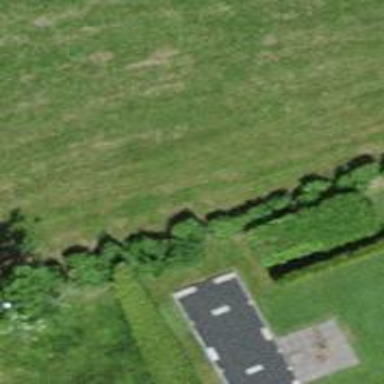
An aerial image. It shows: Hedge barrier.